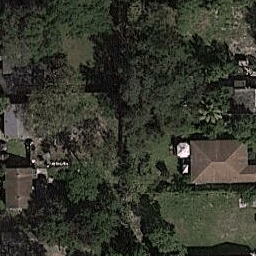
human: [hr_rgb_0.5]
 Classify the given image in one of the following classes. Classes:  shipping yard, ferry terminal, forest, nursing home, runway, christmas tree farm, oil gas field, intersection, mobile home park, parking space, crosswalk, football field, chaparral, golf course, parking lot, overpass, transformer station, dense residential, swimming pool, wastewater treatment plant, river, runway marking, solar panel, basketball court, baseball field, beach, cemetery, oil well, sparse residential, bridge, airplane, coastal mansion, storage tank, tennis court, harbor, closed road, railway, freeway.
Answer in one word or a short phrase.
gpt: sparse residential